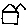
Label: house